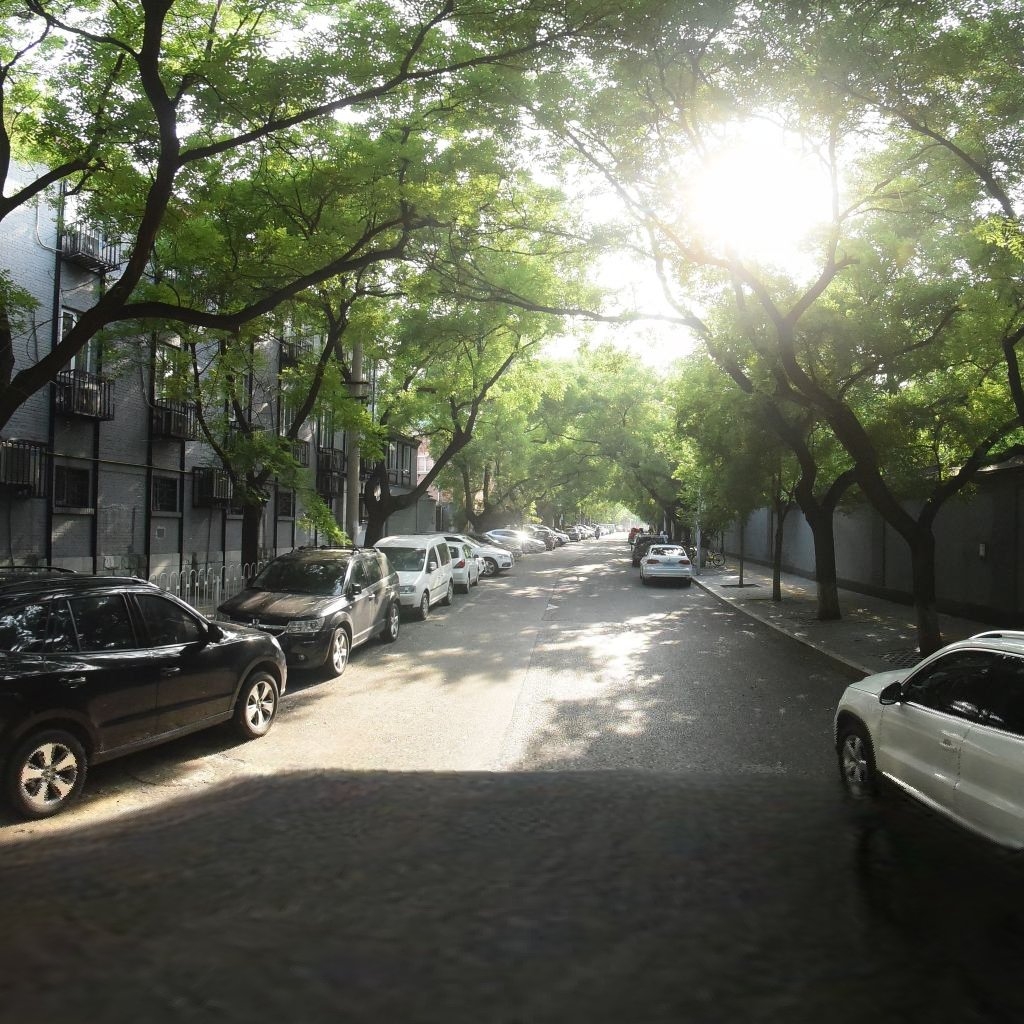
Region: Dongcheng
Road damage annotations: longitudinal crack, manhole cover